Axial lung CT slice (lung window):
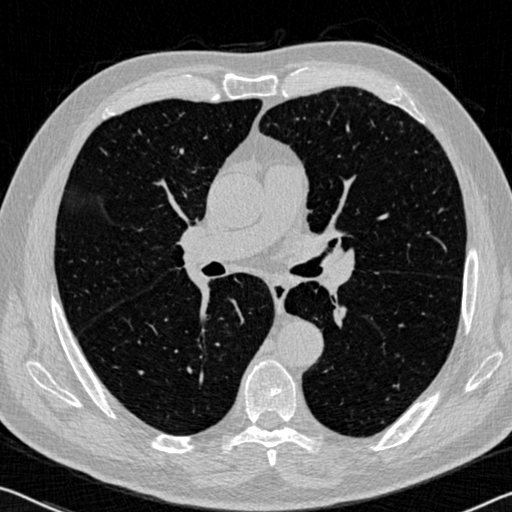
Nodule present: no